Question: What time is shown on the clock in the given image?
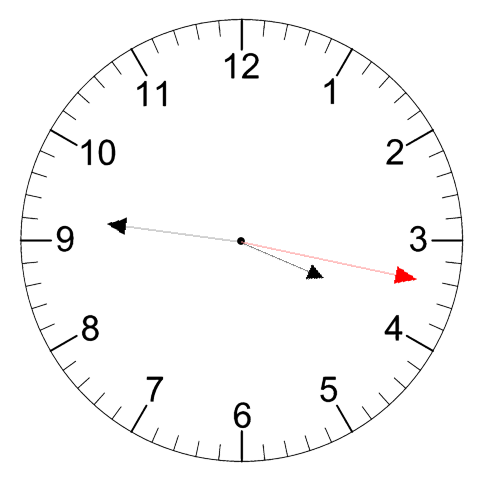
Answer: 03:46:17